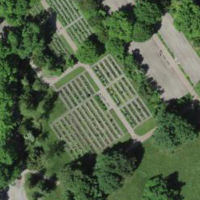
EUNIS habitat code: 53
Species observed at this site:
Fagus sylvatica